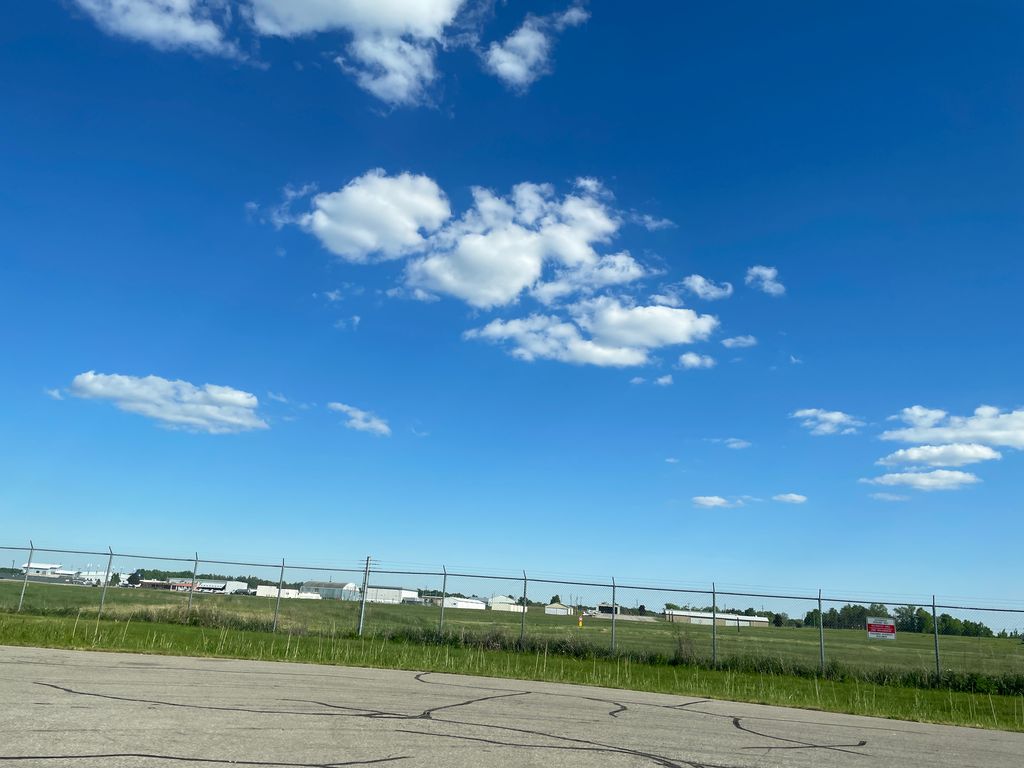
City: kitchener-waterloo